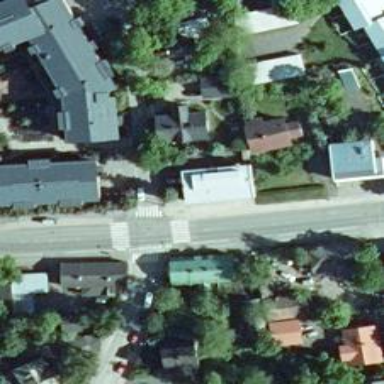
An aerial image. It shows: Marked crossing on footway.